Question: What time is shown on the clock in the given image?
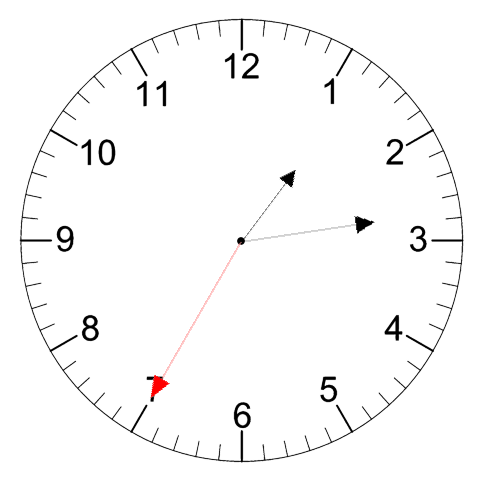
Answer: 01:13:35